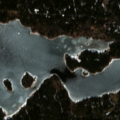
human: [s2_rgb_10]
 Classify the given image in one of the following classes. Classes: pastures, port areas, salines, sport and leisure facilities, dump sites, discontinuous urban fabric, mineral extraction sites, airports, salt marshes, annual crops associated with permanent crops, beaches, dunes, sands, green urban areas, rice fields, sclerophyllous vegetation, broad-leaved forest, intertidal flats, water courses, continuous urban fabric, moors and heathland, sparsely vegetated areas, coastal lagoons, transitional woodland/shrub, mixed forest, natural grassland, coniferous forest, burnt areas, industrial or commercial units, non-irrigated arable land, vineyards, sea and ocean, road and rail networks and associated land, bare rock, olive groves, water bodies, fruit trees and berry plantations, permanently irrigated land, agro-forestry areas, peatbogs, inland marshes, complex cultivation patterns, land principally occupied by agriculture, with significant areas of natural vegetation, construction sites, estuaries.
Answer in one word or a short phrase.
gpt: coniferous forest, sea and ocean